Question: I have a pandas dataFrame like this.

The X, Y, Z are they (x,y,z) coordinates that represent a point inside a cube of side-length 255.
I want to create a numpy array/dataFrame from this, whose index will be the (x,y,z) coordinates and value is the intensity.
the output should be
'''
data[133,55,250] = 8
data[133,61,254] = 21
...
'''
I tried something like this
'''
data = np.zeros((255,255,255), dtype=np.int)
index = np.array((temp['X'], temp['Y'], temp['Z']))
'''
but returned index is a (3,15) array.
I want a index where
'''
data[index] = intensity
'''
will give me my result.
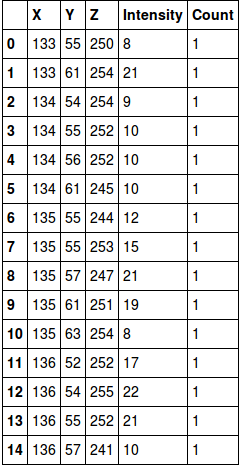
Answer: Instead of
'''
index = np.array((temp['X'], temp['Y'], temp['Z']))
'''
you could use <URL> to perform the assignment:
'''
data = np.zeros((256, 256, 256), dtype=np.int)
data[temp['X'], temp['Y'], temp['Z']] = temp['intensity']
'''